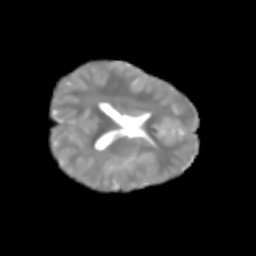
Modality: T2w
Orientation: axial
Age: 6
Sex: male
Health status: healthy